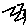
Label: zigzag